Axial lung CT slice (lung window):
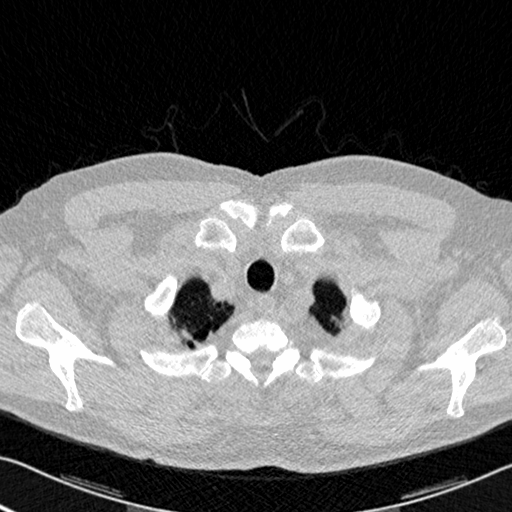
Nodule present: no